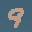
Label: 9